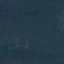
Land use / land cover class: Forest